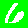
Digit: 6